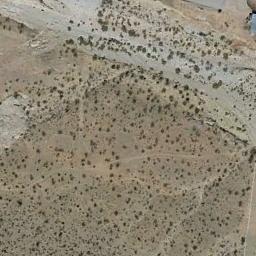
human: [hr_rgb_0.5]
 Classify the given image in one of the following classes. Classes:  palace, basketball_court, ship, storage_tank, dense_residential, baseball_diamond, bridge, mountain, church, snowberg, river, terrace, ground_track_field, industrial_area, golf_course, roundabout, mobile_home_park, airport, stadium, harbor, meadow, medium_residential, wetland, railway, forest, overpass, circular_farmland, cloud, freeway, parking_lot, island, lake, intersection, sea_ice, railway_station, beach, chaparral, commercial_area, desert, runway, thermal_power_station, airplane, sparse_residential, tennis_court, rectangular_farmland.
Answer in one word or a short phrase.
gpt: chaparral